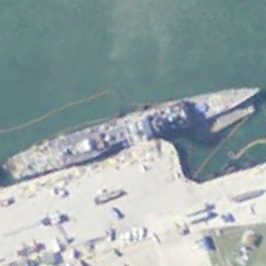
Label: cruiser